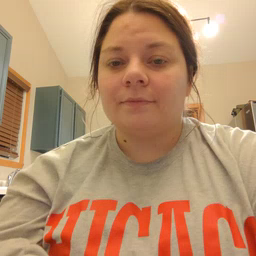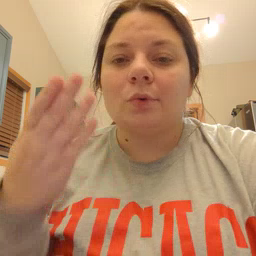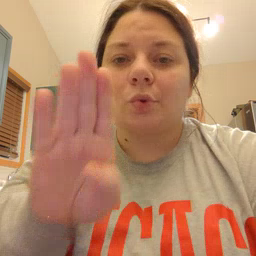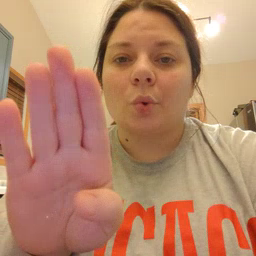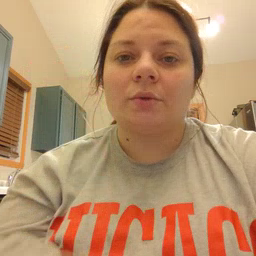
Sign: close